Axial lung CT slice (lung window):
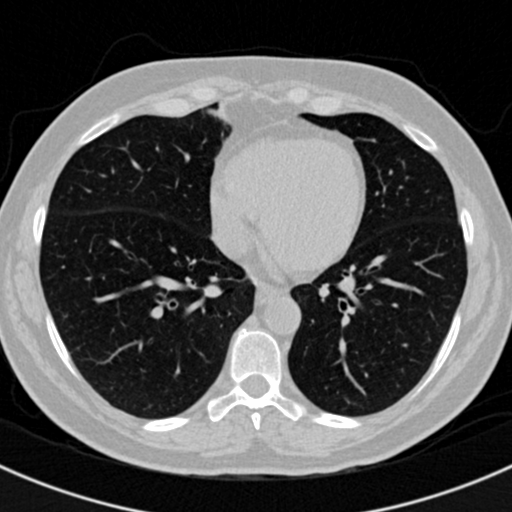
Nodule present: no